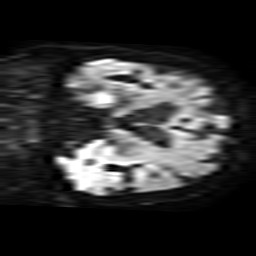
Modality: TRACE
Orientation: coronal
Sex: female
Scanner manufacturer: philips
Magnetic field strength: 3 T
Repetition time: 4.483 s
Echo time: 0.06119 s